Field crop: maize
Growth stage: 2
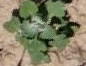
Species: chenopodium